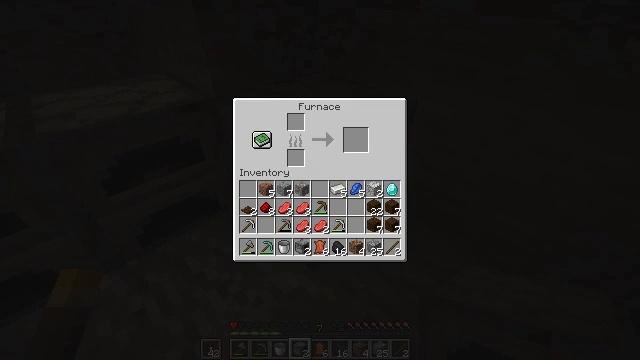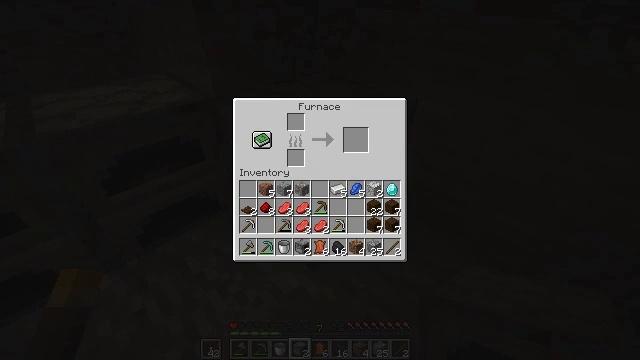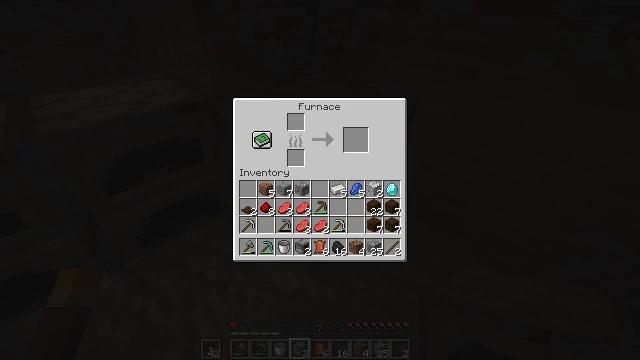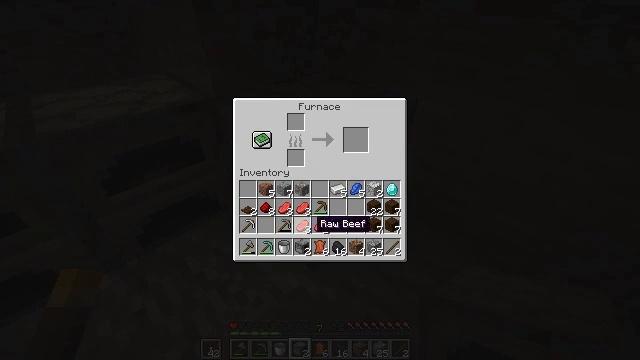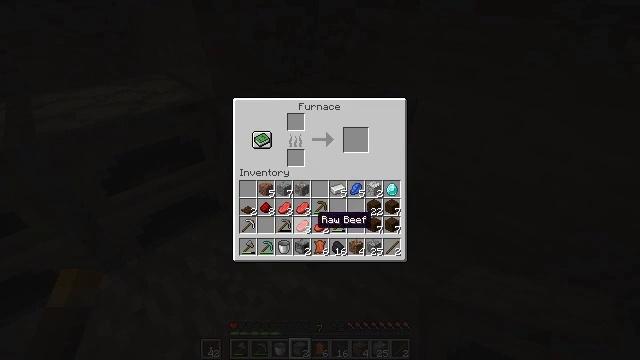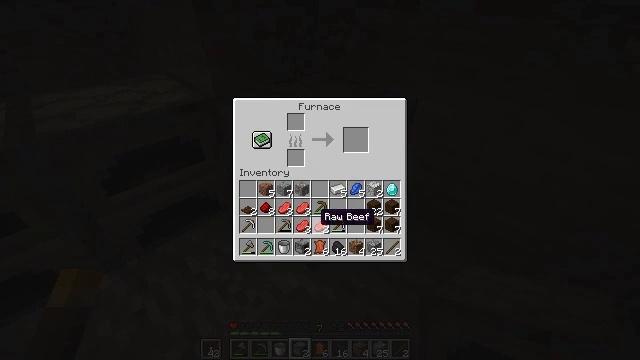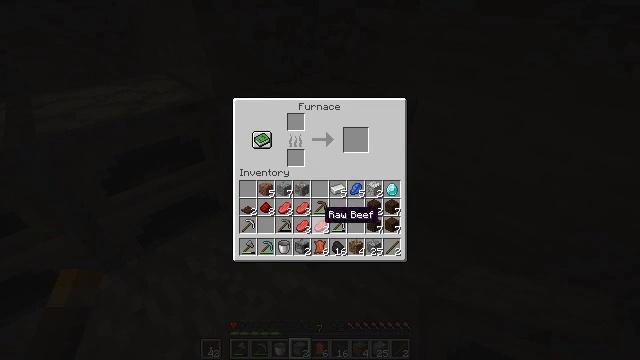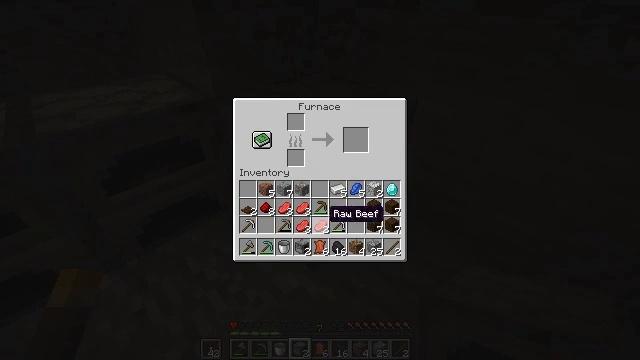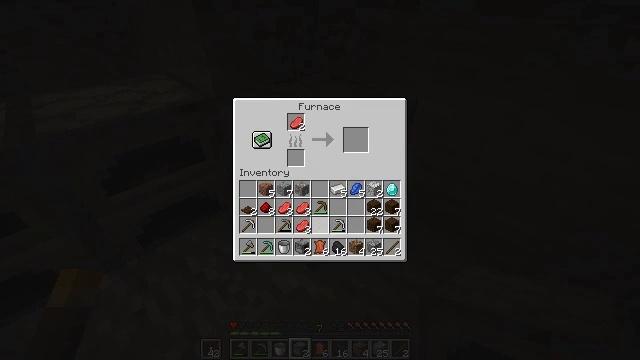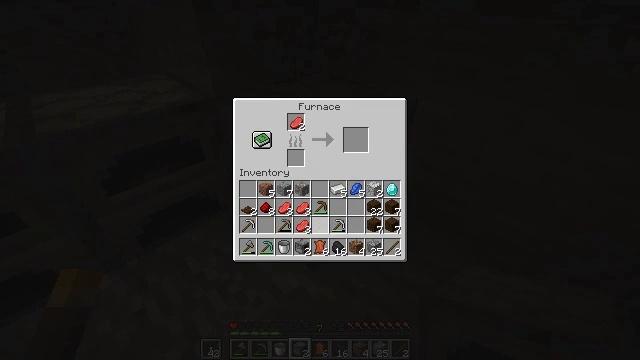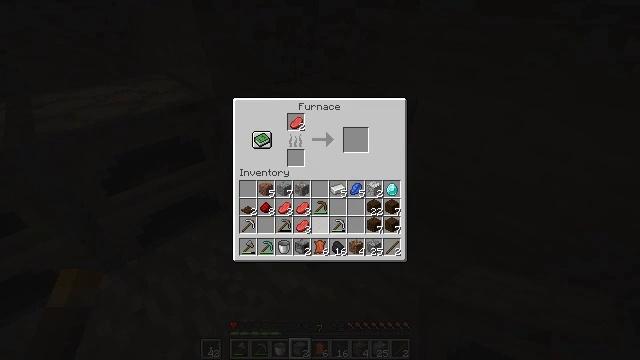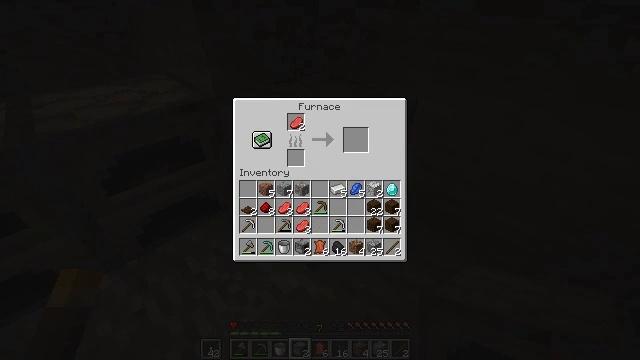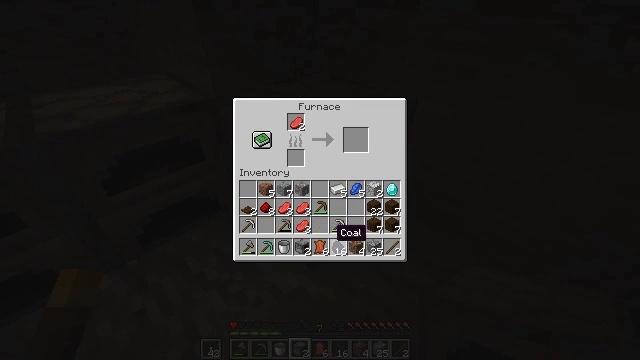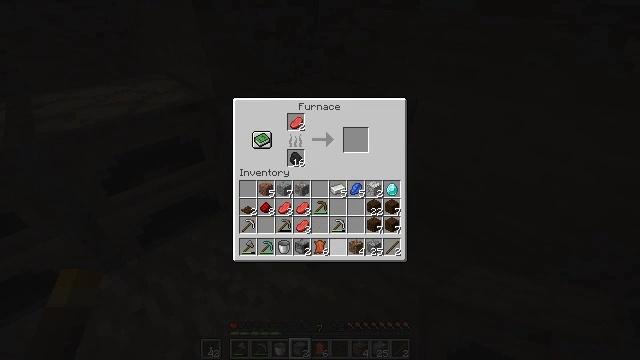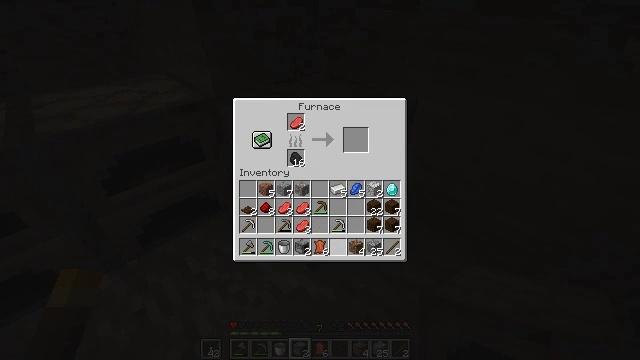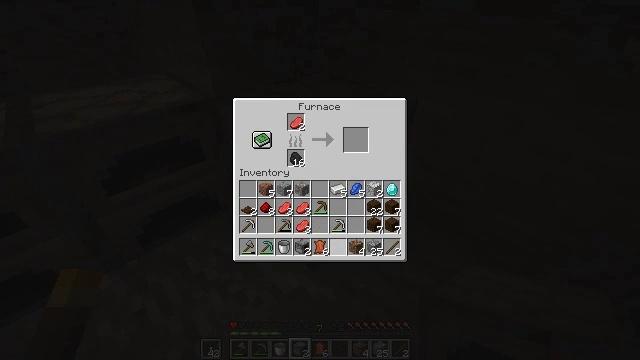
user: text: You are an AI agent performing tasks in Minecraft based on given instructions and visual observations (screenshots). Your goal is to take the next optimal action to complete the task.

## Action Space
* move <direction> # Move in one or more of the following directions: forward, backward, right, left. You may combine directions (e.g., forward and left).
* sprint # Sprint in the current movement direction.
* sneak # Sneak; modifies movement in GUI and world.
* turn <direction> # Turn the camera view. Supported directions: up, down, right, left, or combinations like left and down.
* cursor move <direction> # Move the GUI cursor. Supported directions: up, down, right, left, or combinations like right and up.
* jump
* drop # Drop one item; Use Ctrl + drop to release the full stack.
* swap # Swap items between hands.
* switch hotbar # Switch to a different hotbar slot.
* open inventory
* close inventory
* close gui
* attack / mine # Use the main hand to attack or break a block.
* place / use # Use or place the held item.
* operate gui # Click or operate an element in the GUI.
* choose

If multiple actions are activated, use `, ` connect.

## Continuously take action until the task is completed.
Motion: motion action
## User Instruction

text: Get cooked beef by using the furnace.
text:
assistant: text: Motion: sneak, cursor move left
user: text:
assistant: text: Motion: sneak, cursor move left
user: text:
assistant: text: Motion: sneak
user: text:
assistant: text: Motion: sneak
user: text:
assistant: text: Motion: sneak
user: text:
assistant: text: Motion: sneak
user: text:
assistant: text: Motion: sneak
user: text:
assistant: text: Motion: sneak, operate gui
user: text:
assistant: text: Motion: sneak, operate gui
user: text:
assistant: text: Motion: sneak, operate gui
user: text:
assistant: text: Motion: sneak, cursor move down, operate gui
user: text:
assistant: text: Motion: sneak
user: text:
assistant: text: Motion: sneak, operate gui
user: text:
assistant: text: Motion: sneak, operate gui
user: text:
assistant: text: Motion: sneak, operate gui
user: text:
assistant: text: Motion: sneak, operate gui
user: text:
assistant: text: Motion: sneak
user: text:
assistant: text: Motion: sneak
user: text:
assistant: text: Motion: sneak
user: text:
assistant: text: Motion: sneak
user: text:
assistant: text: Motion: sneak, cursor move left and up
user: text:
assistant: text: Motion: sneak, cursor move left and up
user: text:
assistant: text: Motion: sneak, cursor move left and up
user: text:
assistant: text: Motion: sneak, cursor move up
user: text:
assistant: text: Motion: sneak
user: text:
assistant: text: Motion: sneak
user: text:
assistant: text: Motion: sneak
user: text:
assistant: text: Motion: sneak
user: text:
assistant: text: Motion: sneak
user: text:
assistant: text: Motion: sneak, operate gui